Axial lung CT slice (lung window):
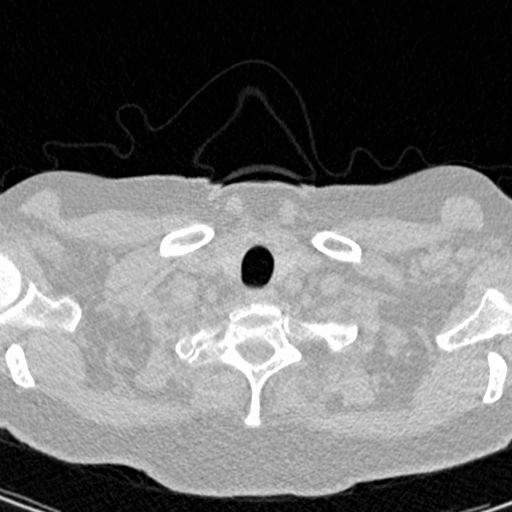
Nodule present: no